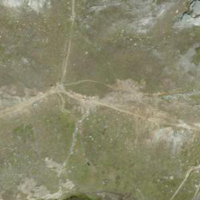
EUNIS habitat code: 26
Species observed at this site:
Jacobaea incana
Silene acaulis
Aster alpinus
Bartsia alpina
Oenanthe oenanthe